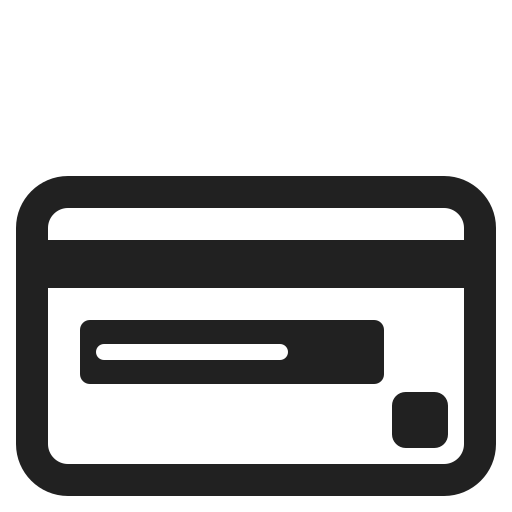
credit card high contrast